Question: For some reason I can't align my divs next to each other. "Right" goes under "left"
What is wrong with my code?

:
'''
<div id="activity-container">
<div id="activity-left">left</div>
<div id="activity-right">right</div>
</div>
'''
:
'''
#activity-container
{
width:90%;
background-color:#FFFF00;
Height:400px;
margin-left: auto;
margin-right: auto;
}
#activity-left {
border: 1px solid black;
color:#000;
margin: 0 auto;
width: 20%;
float: left;
position: relative;
}
#activity-right {
border: 1px solid black;
margin: 0 auto;
color:#000;
width: 80%;
float: left;
position: relative;
}
'''
<URL>
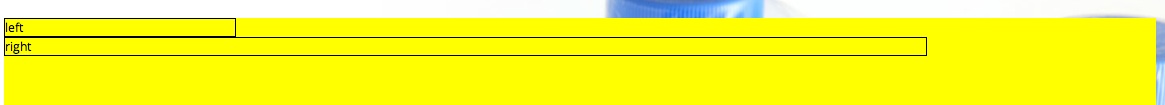
Answer: Your borders on the 'div'-s adding '2px' to their width. Remove them and they will be next to each other - <URL>
If you need the borders, then mimic them with 'outline' - <URL>
'''
#activity-left {
outline: 1px solid #000;
color:#000;
margin: 0 auto;
width: 20%;
float: left;
position: relative;
}
#activity-right {
outline: 1px solid #000;
margin: 0 auto;
color:#000;
width: 80%;
float: left;
position: relative;
}
'''